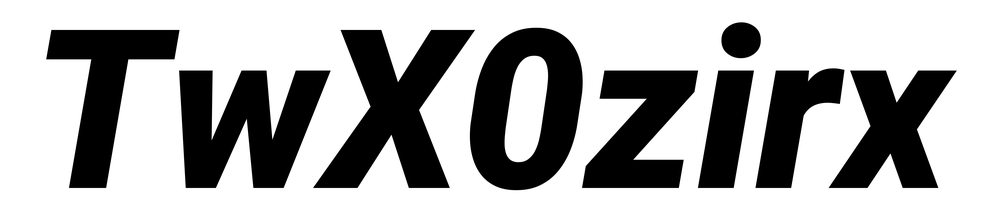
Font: Roboto-Italic_Black_Italic